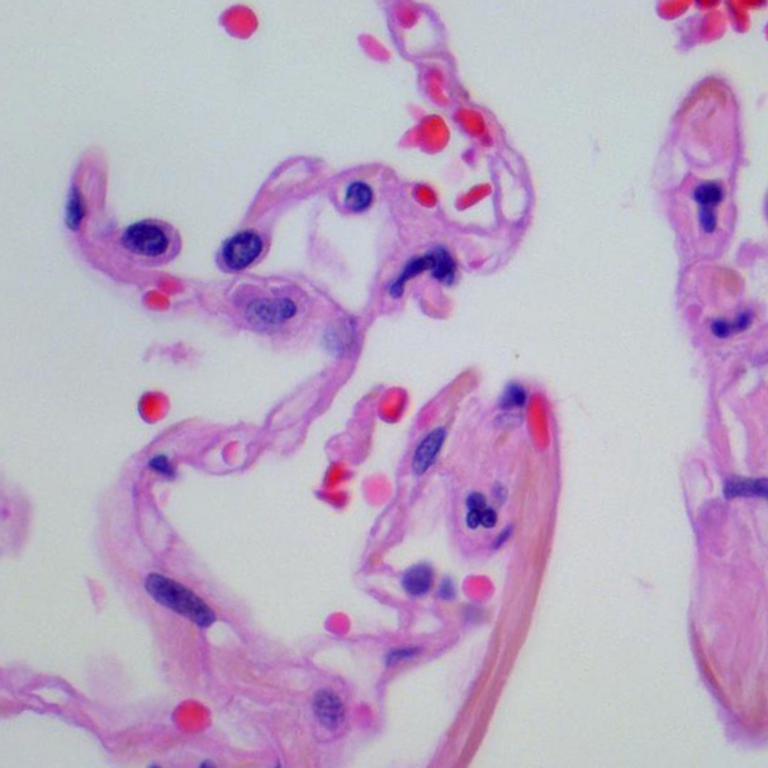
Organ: lung
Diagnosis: benign